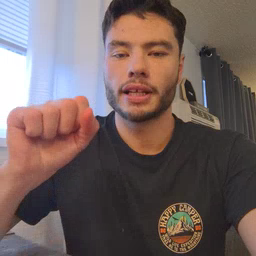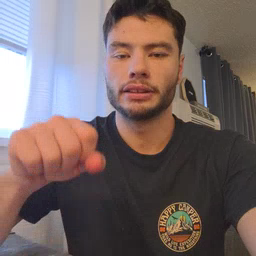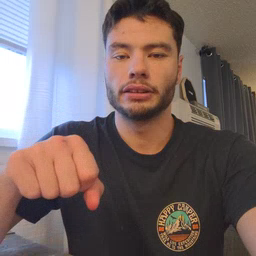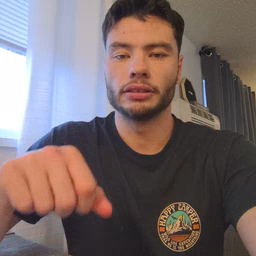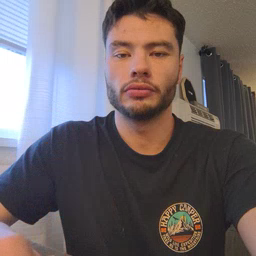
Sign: yes